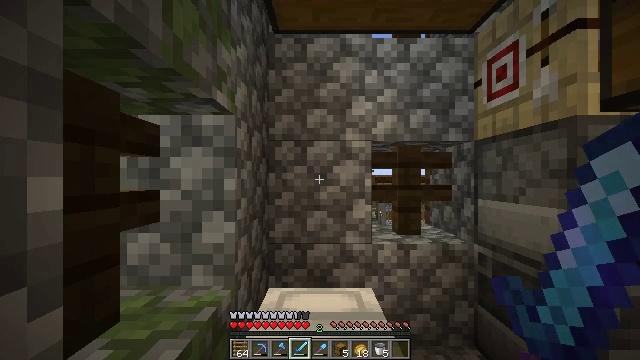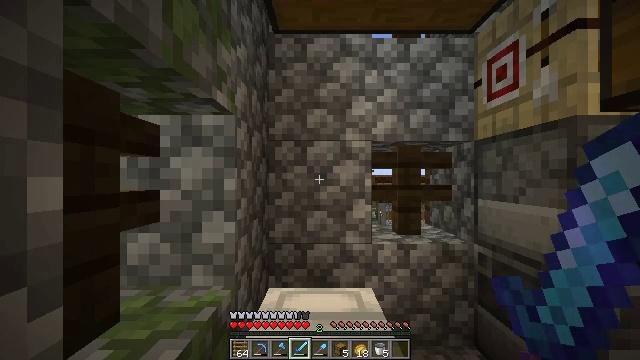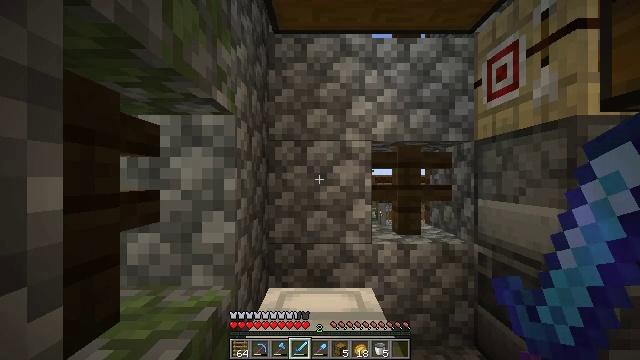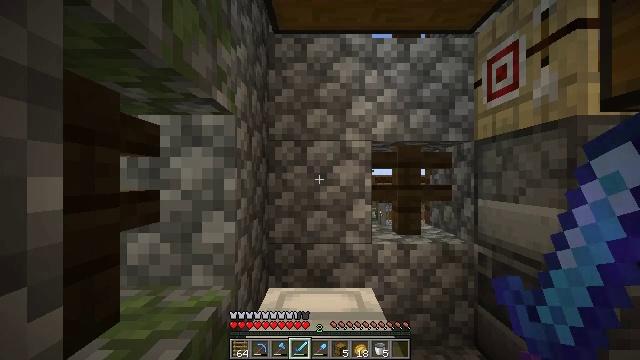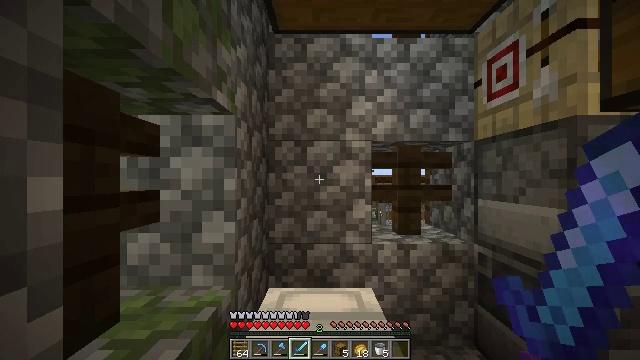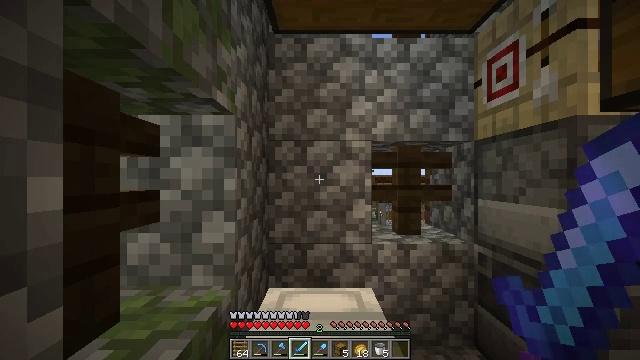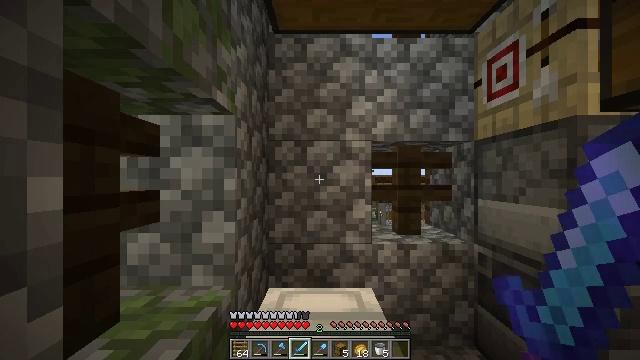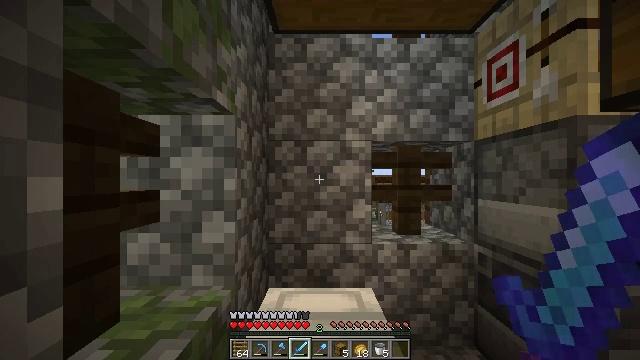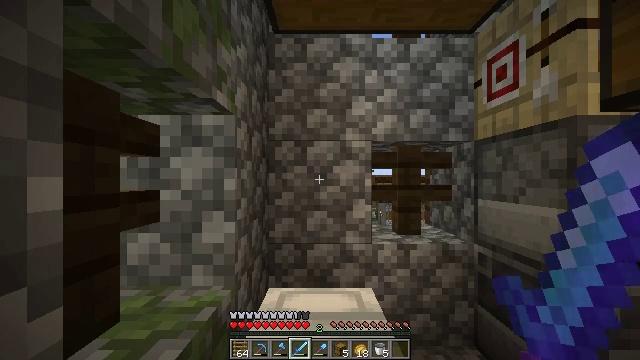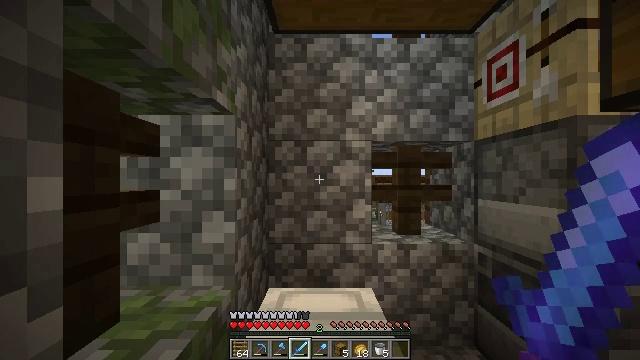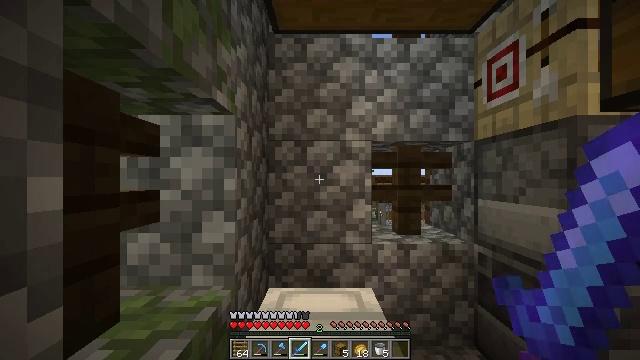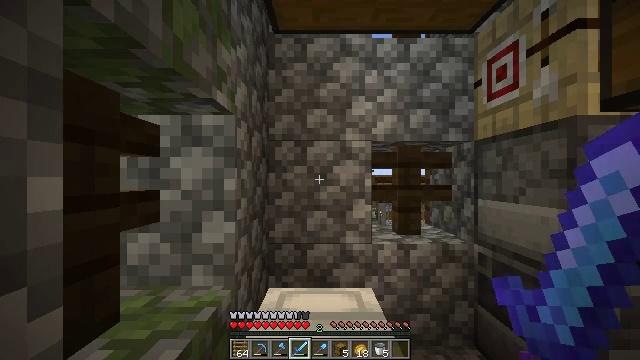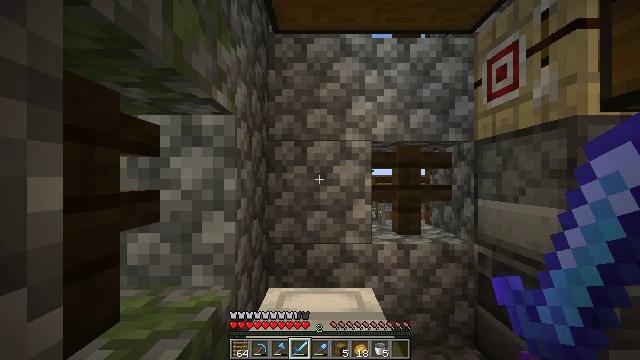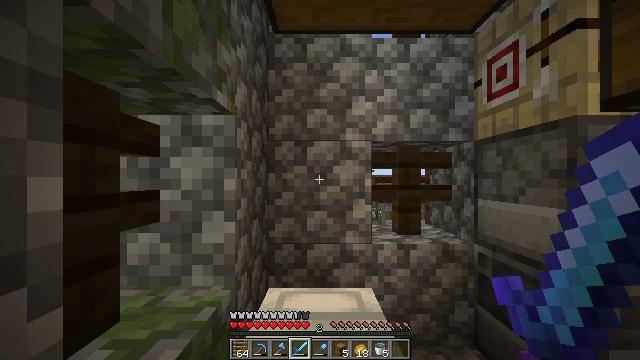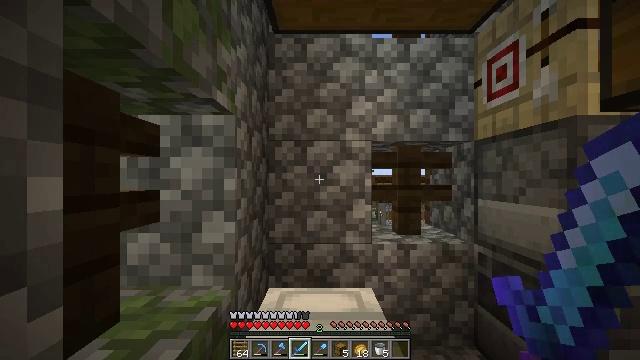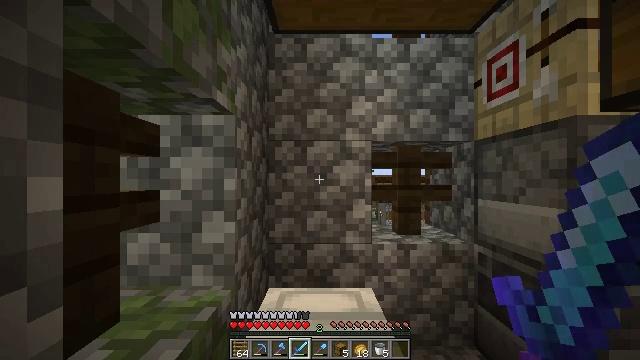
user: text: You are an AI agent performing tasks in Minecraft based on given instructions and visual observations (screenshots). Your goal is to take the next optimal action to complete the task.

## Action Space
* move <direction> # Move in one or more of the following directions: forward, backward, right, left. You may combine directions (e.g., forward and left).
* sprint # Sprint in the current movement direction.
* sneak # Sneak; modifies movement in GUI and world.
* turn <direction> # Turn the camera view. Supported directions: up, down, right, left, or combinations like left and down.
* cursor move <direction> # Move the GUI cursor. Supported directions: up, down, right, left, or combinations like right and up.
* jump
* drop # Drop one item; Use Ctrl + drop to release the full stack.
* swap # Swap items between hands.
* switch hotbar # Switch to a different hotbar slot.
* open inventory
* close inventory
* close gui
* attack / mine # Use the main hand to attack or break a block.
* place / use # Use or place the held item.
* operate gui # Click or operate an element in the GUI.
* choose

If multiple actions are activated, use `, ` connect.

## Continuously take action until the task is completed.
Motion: motion action
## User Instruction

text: Break the glass block.
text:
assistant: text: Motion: no_op
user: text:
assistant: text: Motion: no_op
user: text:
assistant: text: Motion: no_op
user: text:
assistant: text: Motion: no_op
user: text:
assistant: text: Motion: no_op
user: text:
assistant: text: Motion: no_op
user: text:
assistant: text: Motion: no_op
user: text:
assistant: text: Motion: no_op
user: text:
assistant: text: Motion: no_op
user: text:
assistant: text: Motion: no_op
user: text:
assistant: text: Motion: no_op
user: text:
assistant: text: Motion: no_op
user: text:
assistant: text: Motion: no_op
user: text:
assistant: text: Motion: no_op
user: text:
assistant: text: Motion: no_op
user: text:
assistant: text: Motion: no_op
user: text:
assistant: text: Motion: no_op
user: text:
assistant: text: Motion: no_op
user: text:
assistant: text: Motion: no_op
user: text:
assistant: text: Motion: no_op
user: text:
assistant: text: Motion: no_op
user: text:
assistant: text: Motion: no_op
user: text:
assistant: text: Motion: no_op
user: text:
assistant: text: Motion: no_op
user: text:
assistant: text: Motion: no_op
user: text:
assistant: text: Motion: no_op
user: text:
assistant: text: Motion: no_op
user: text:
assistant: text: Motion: no_op
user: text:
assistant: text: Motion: no_op
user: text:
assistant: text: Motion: no_op